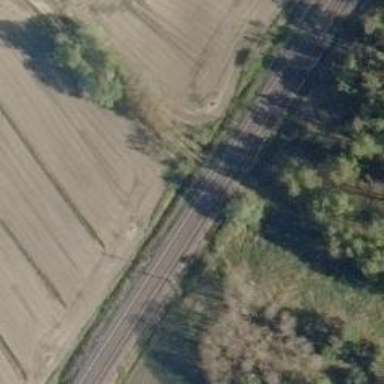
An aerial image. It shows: Continuous rail railway with electrified contact line.